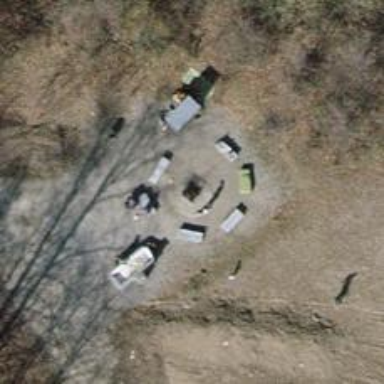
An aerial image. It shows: BBQ amenity.